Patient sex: M
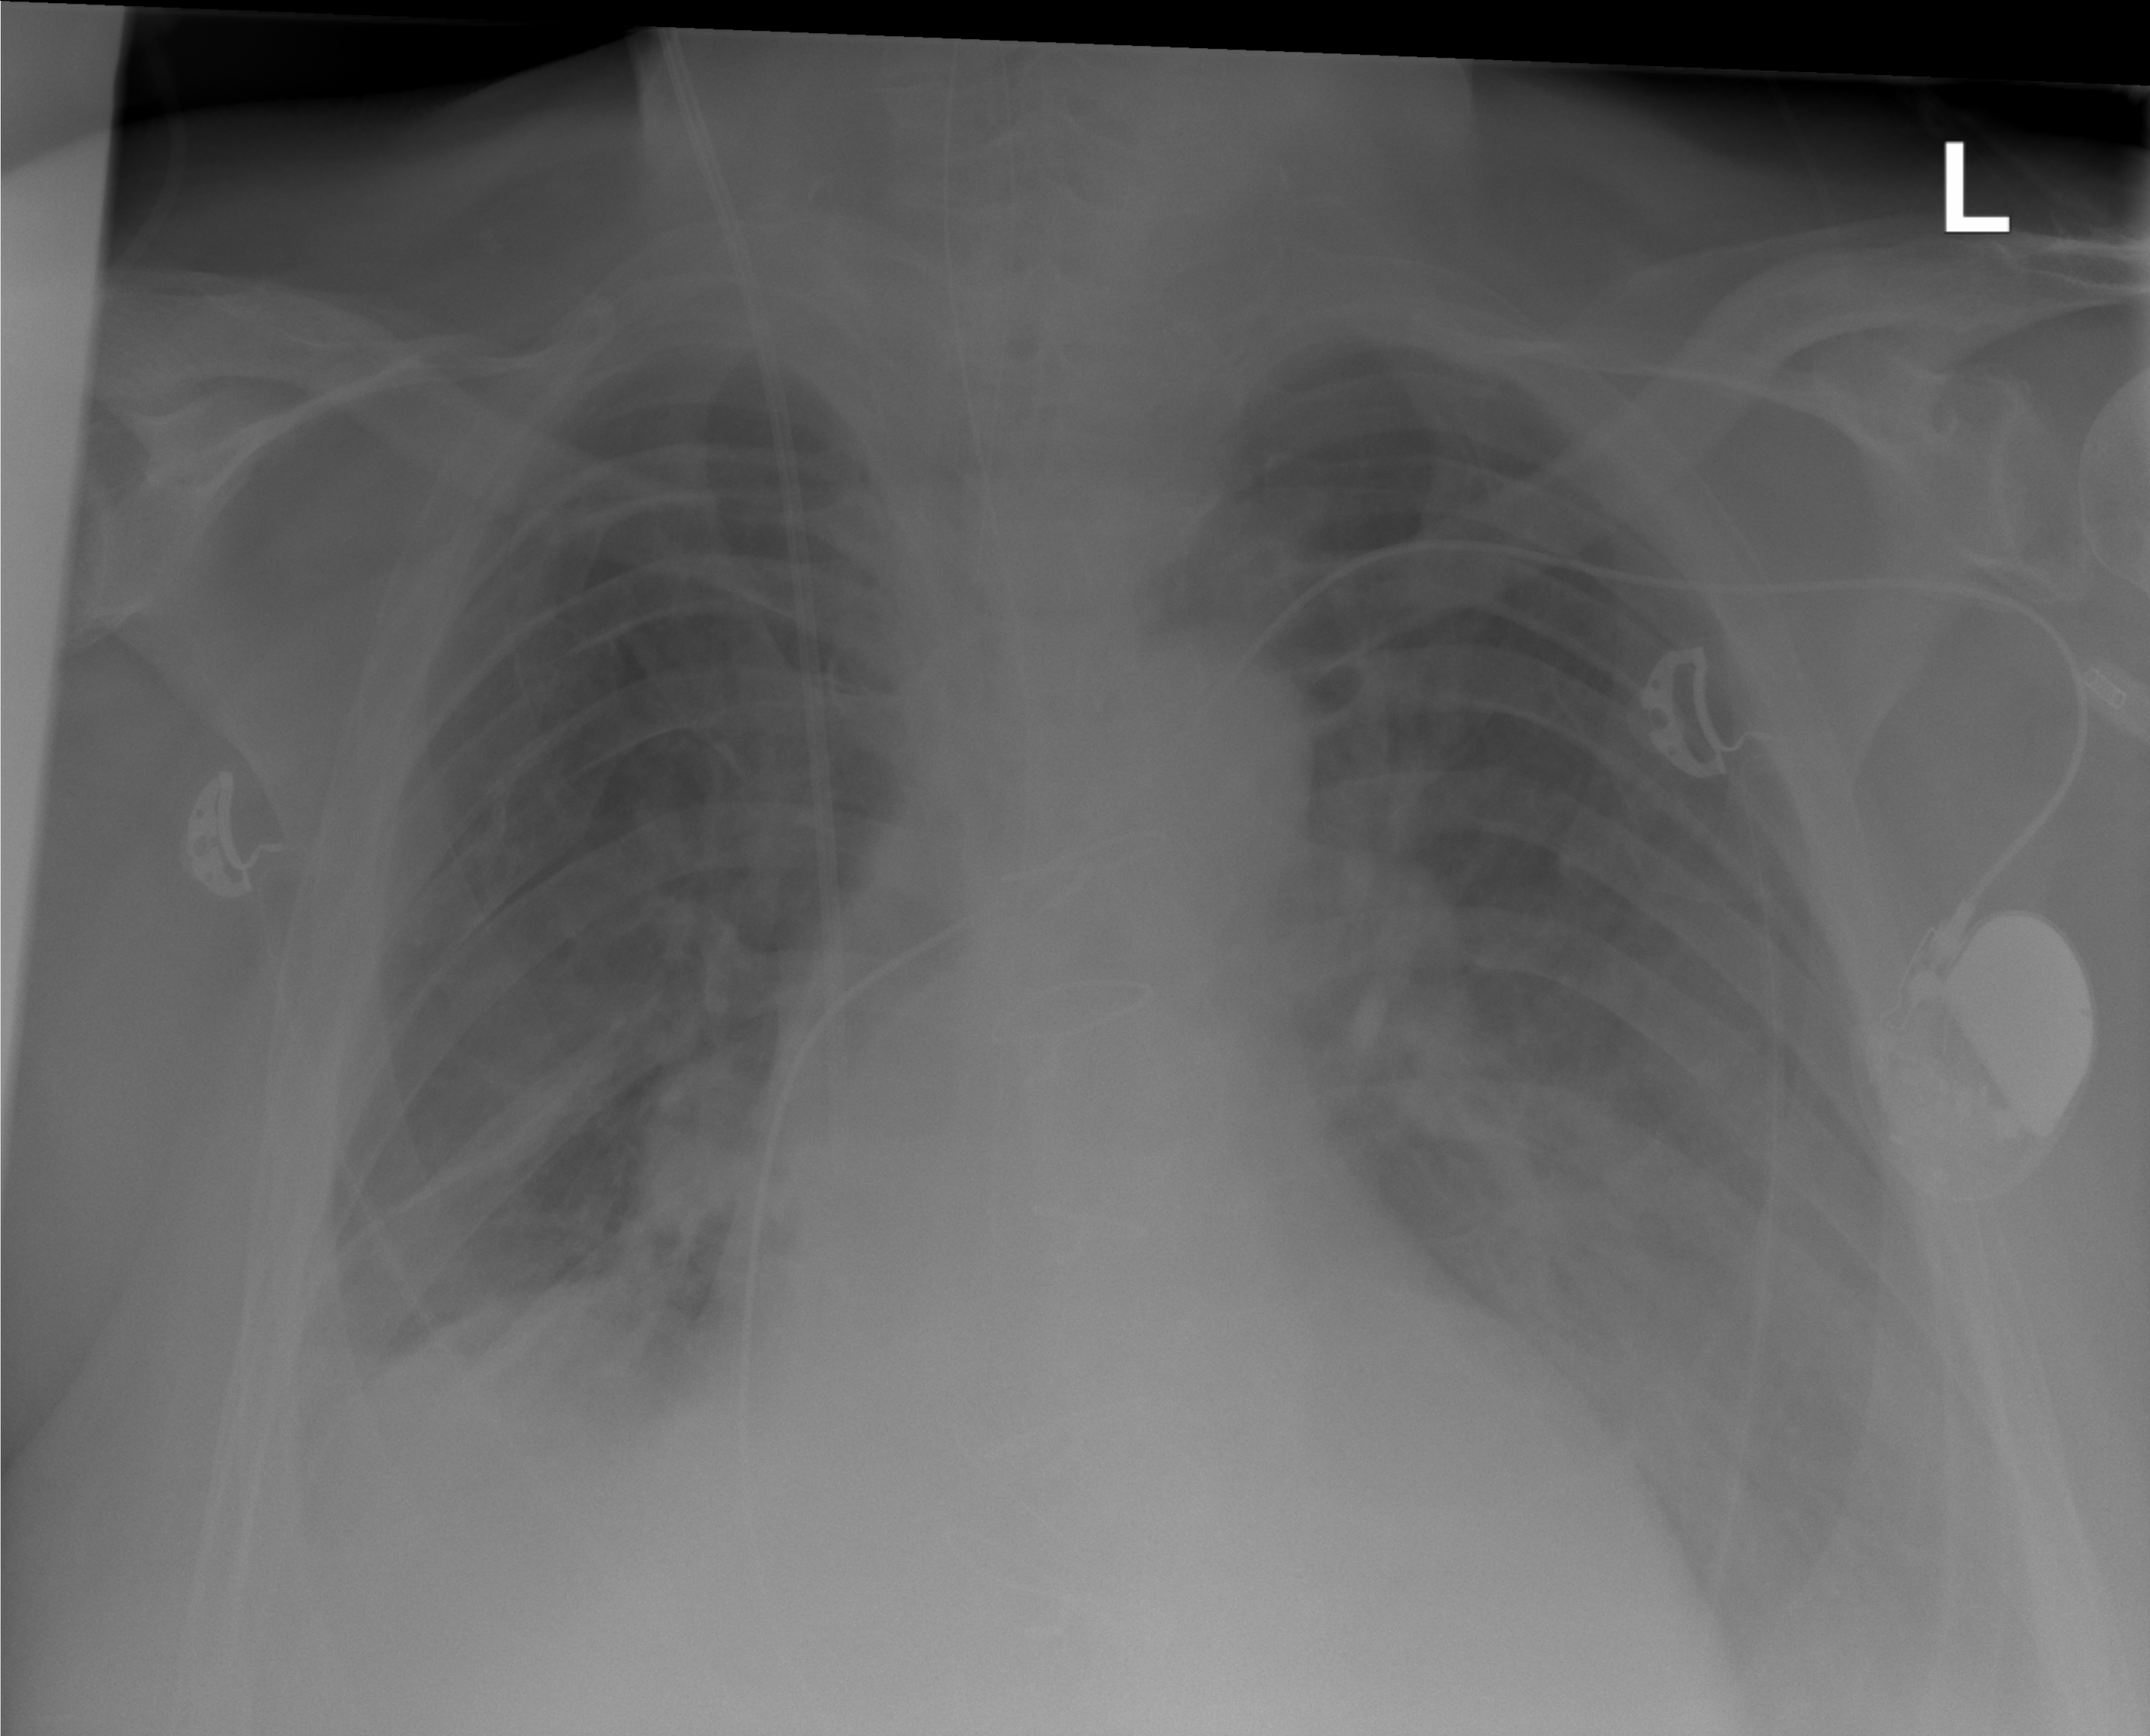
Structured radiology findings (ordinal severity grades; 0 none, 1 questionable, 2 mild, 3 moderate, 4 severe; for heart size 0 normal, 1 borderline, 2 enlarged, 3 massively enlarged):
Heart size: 2
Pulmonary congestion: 0
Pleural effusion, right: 2
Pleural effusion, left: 1
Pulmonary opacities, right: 2
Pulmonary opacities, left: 0
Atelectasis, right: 2
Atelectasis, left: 0